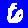
Digit: 6